Question:
Hi currently im using SimpleXLSX to parse the xlsx (excel file), all the empty cell values are removed while return the array values,but I need to keep empty/NULL value of any cell in return value
'''
$xlsx = new SimpleXLSX($uploadfile);
$j =1;
//list($num_cols, $num_rows) = $xlsx->dimension(); //Previous
$items = array();
list($cols,) = $xlsx->dimension($j);
print_r($xlsx->rows());
//foreach ($xlsx->rows() as $r) { //Previous
foreach( $xlsx->rows($j) as $k => $r) { //fixed
// if ($i != 0) {
// for( $i=0; $i < $num_cols; $i++ )//Previous
for( $i = 0; $i < $cols; $i++) //fixed
if(!empty($r[$i]))
{
$v = $r[$i];
}else{
$v = '&nbsp;';
}
// echo $v;
$items[$i] = $v;
//
}
$val = implode('|', $items);
O/P:
Array
(
[0] => Array
(
[0] => Name of the Candidate
[1] => phone number
[2] => Postal Address
[3] => mobilenumber
[4] => country
)
[1] => Array
(
[0] => abc
[2] => 123,
[4] => india
)
[2] => Array
(
[0] => fsdfsf
[1] => 23423423
[3] => <PHONE>
[4] => us
)
)
'''
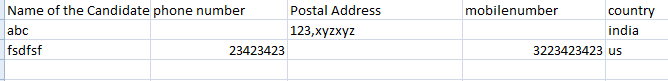
Answer: Untested code:
'''
<?php
$xlsx = new SimpleXLSX($uploadfile);
list($num_rows, $num_cols) = $xlsx->dimension();
$values = [];
foreach ($xlsx->rows() as $r)
{
$rowValue = '';
for ($j = 0; $j < $num_cols; $j++)
{
$rowValue .= !empty($r[$j]) && $r[$j] != '' ? $r[$j] : 'null';
}
$values[] = $rowValue;
}
var_dump($values);
?>
'''